Question: I'm restoring a Bak file
'''
RESTORE DATABASE WEbERP2 FROM DISK = 'c:
\WEbERP_backup_201105210100.bak'
WITH REPLACE , MOVE 'WEbERP' TO 'c:\Program Files\Microsoft SQL Server\MSSQL.1\MSSQL\Data\WEbERP2.mdf',
MOVE 'WEbERP_log' TO 'c:\Program Files\Microsoft SQL Server\MSSQL.1\MSSQL\Data\WEbERP2_log.ldf',REPLACE
'''
Im restoring it AS //2 !!!
and it works.
the Db is opened as a new Db named :
But the logical name is still :
I know that the functionality is fine .
But still I'm having trouble to understand its usages.

I know I can change it by :
'''
ALTER DATABASE xxx MODIFY FILE (NAME=N...
'''
But I want to understand its usages , and when its important to change it.
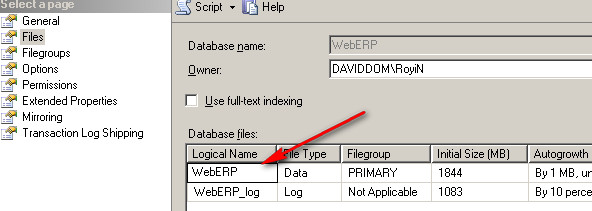
Answer: The logical filename is a database-unique identifier to identify the database files in T-SQL statements. It isn't important as such, and there is no important reason to change it.
However, it does allow you to know which is the MDF and LDF file without looking at physical names, or knowing the internal ID of the files.
More importantly, when you add filegroups and files to seperate indexes, data or add partitioning then the ability to have "WebERP_Indexes" and other names becomes useful